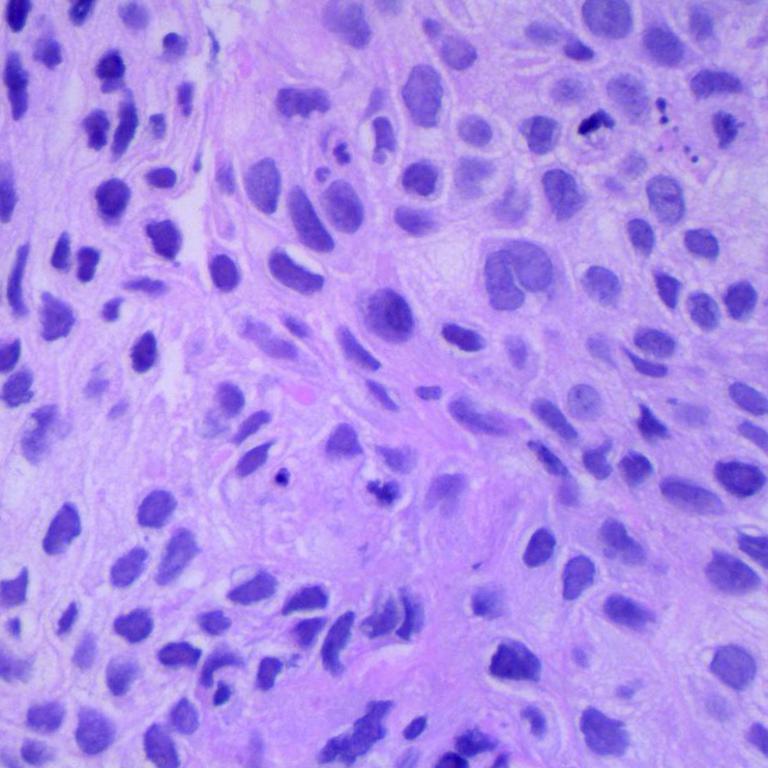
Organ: lung
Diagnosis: squamous carcinomas